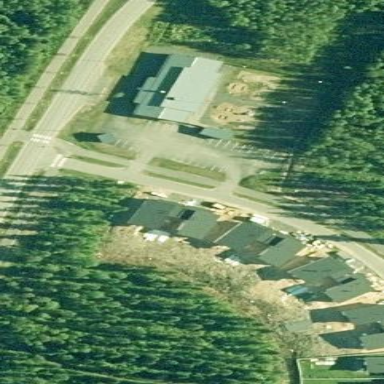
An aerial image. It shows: Kindergarten.